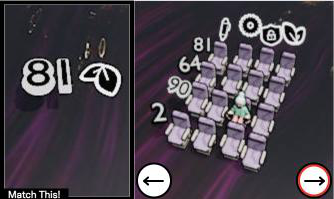
Task: seats
Answer: no